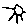
Label: sun